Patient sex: F
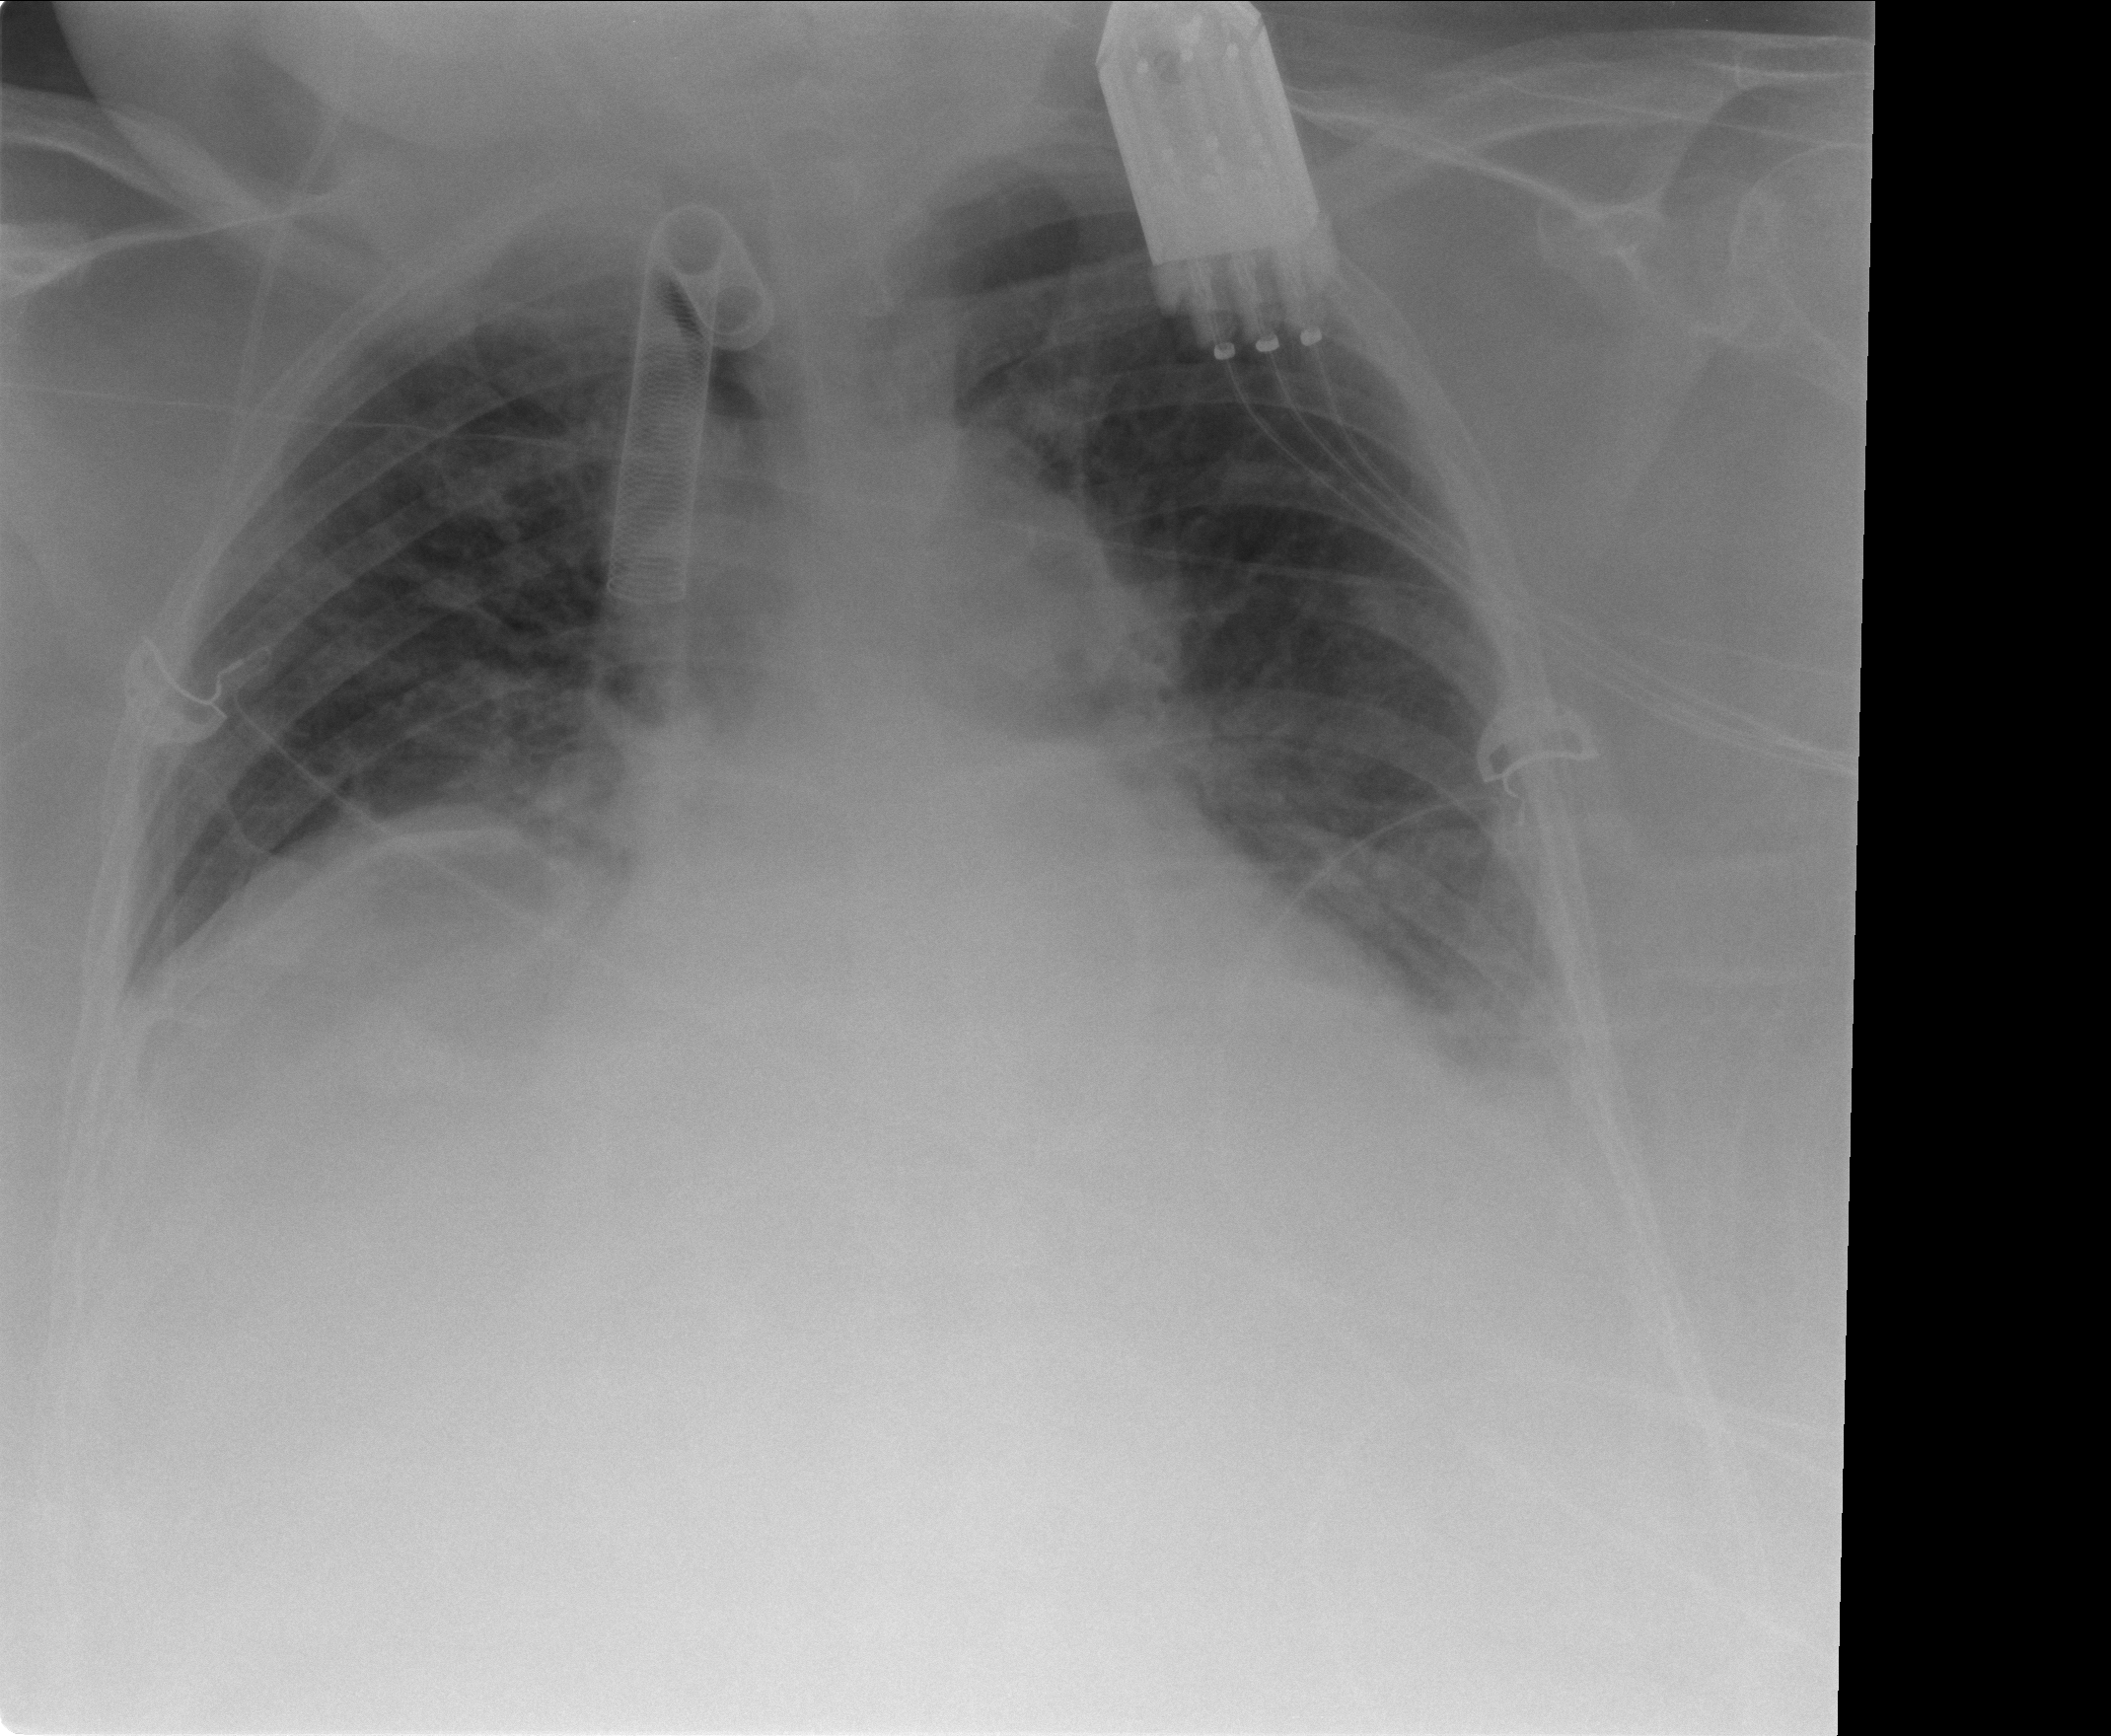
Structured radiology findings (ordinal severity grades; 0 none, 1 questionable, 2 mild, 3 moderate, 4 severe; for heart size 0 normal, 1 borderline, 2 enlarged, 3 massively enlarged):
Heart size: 0
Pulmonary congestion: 1
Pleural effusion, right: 0
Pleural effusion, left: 0
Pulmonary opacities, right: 2
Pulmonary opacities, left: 0
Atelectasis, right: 2
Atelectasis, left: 1